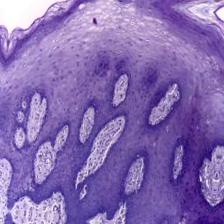
Diagnosis: Normal